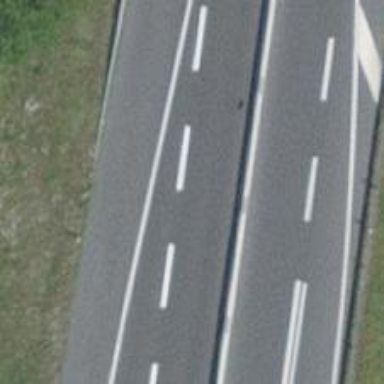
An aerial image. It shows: Trunk highway.